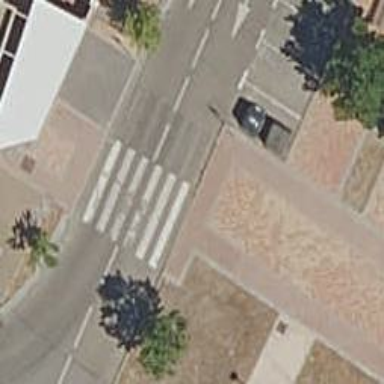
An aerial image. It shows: Marked road crossing.